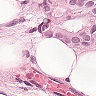
Metastatic tissue present: yes